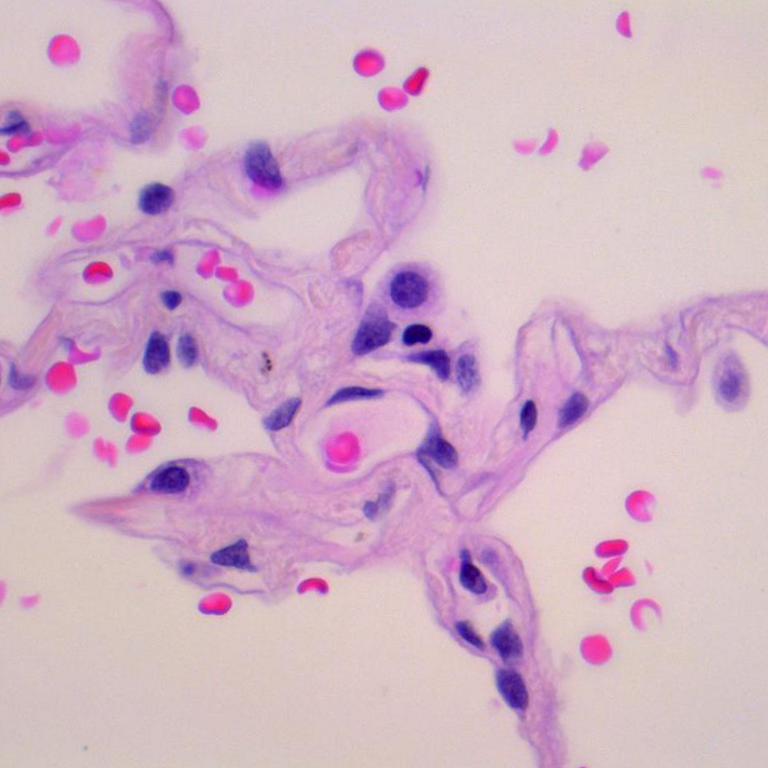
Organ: lung
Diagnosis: benign